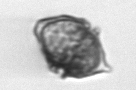
Label: Kryptoperidinium_triquetrum